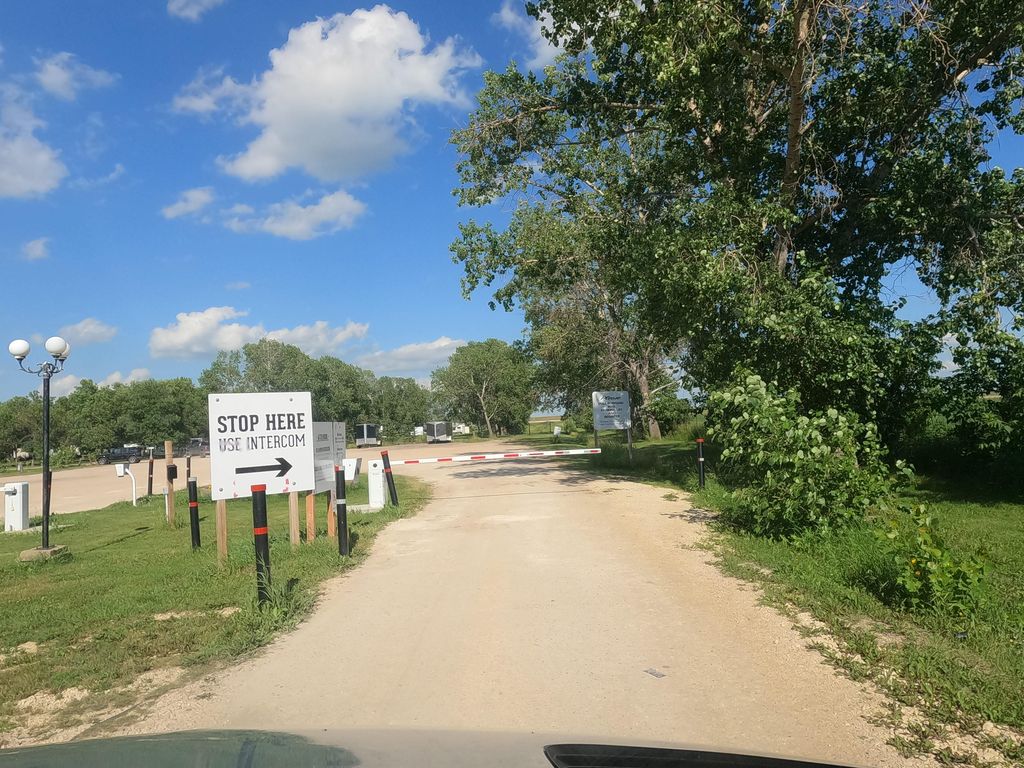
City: winnipeg